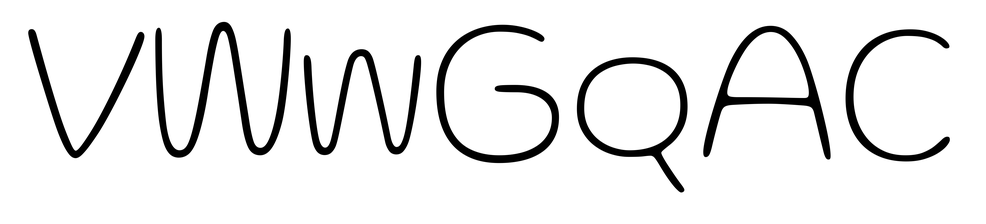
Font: Gluten_Thin